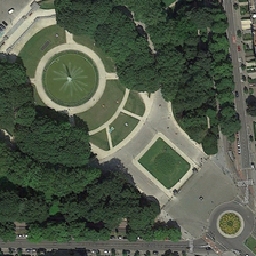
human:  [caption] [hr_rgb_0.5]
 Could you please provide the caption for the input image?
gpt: Square and some trees.

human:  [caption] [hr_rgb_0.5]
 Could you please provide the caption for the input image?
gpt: The square is surrounded by thick trees.

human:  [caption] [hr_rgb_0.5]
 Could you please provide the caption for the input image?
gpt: A square and several trees.

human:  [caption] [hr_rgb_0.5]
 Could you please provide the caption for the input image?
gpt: The square was surrounded by thick trees.

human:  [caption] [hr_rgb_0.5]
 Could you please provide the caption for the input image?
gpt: The square was surrounded by thick trees.